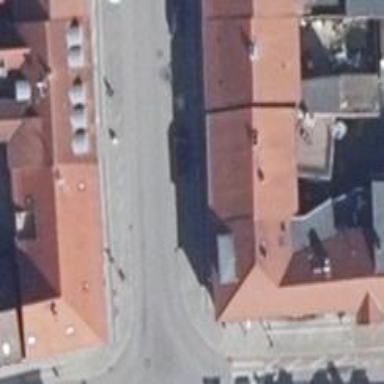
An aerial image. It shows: Ice cream stand or shop.